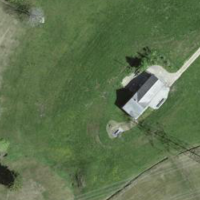
EUNIS habitat code: 24
Species observed at this site:
Corvus corone
Turdus philomelos
Dendrocopos major
Turdus viscivorus
Regulus ignicapilla
Fringilla coelebs
Buteo buteo
Turdus merula
Parus major
Phoenicurus ochruros
Sitta europaea
Regulus regulus
Certhia familiaris
Corvus corax
Periparus ater